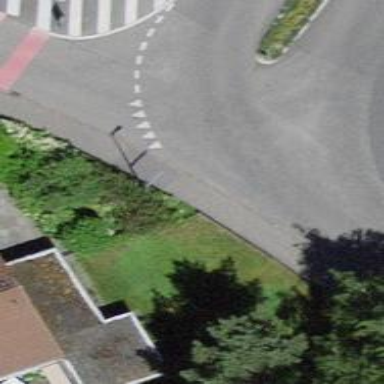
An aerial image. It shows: Smooth asphalt road in residential area.